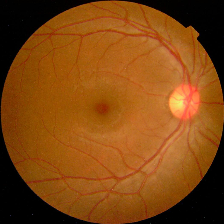
Diabetic retinopathy grade: No DR